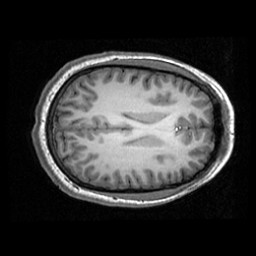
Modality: T1w
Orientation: axial
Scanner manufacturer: ge
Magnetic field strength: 3 T
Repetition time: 0.009036 s
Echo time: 0.00184 s